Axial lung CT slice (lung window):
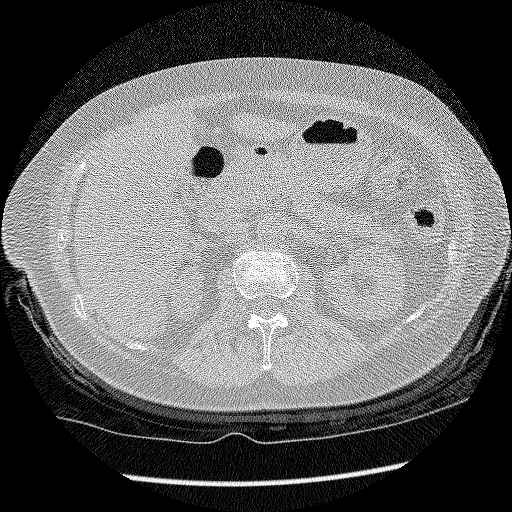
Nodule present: no